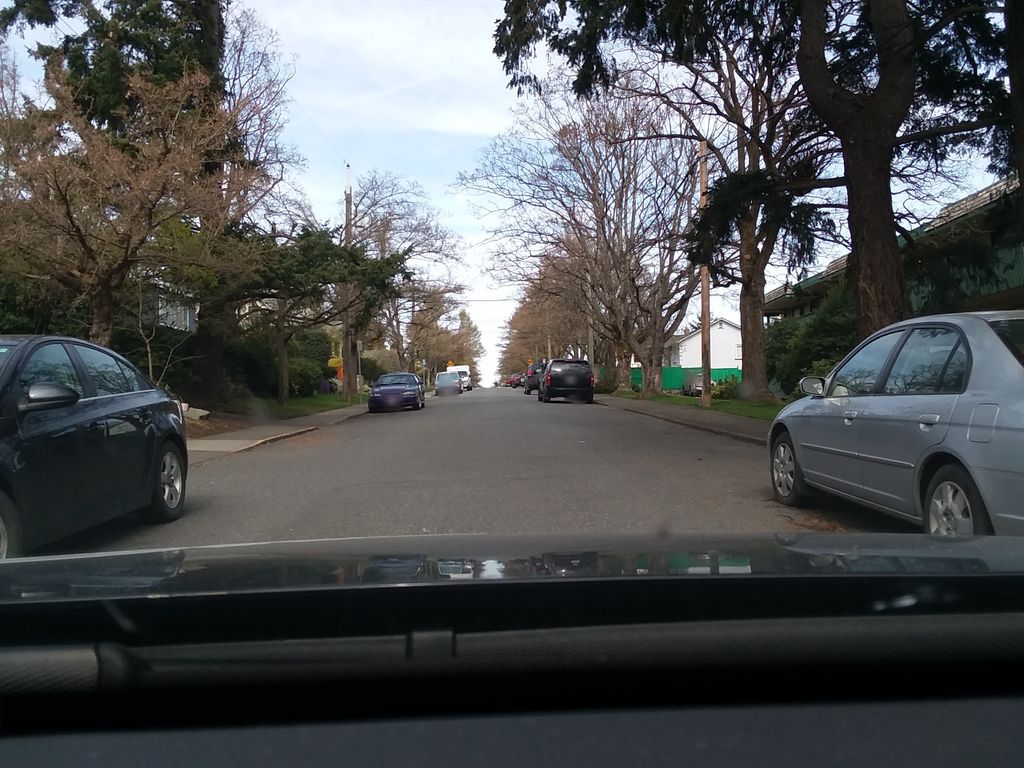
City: victoria